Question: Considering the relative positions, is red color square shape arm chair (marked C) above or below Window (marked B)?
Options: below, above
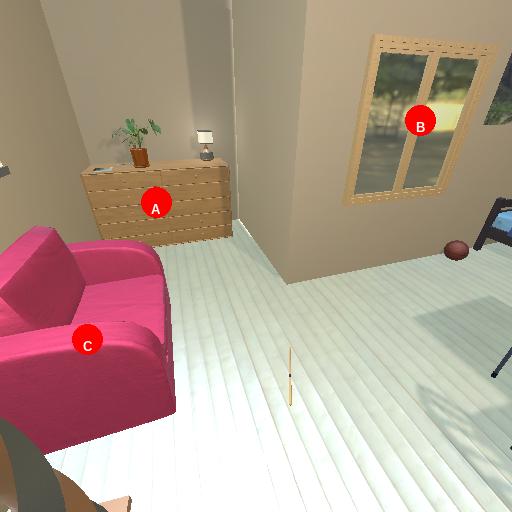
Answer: below